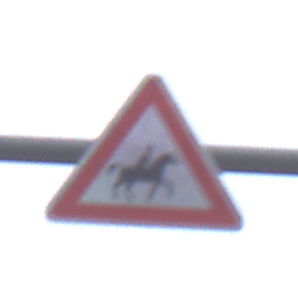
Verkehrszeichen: ReiterLinks
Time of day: MorningAfternoon
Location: Outdoor (Suburban)
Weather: Overcast
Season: NotSpecified
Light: Natural